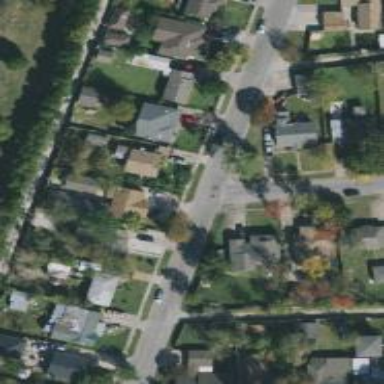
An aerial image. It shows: Residential road with separate sidewalk.